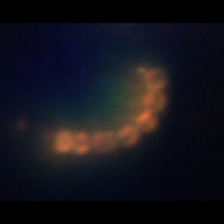
Taxon: Chaetoceros
Group: Diatoms